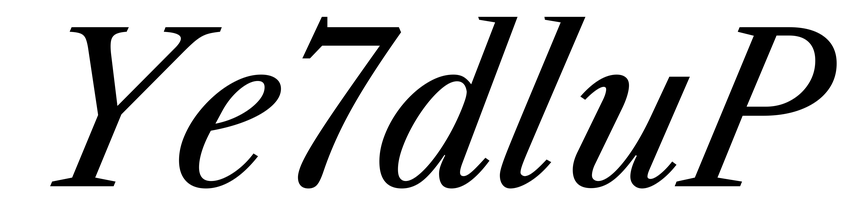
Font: LibreCaslonText-Italic_Italic